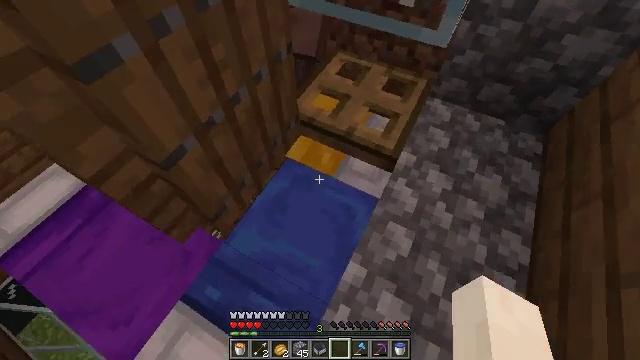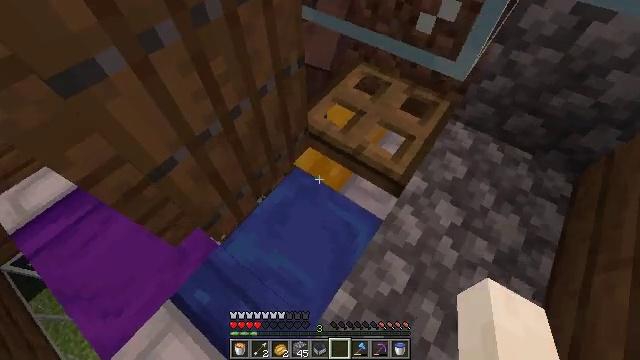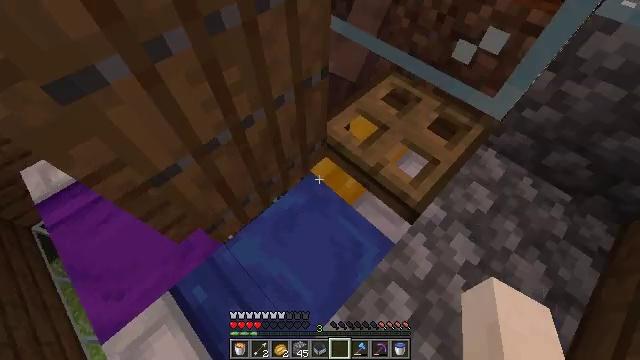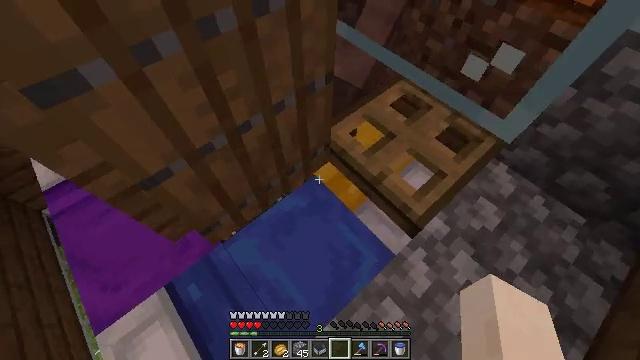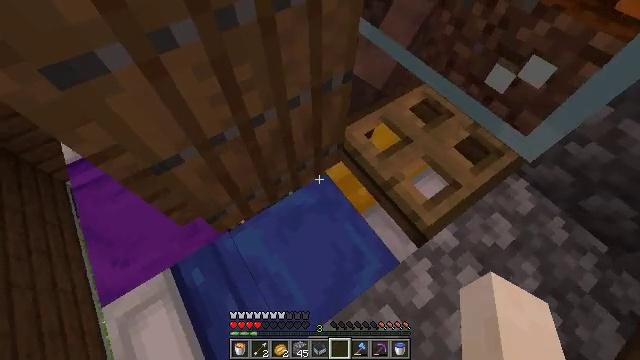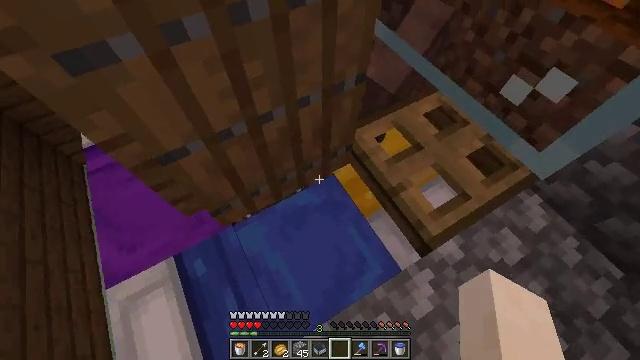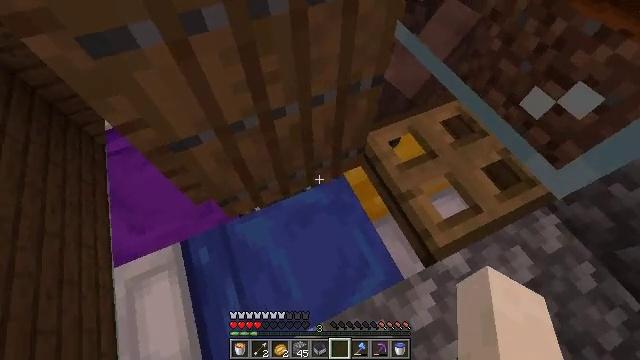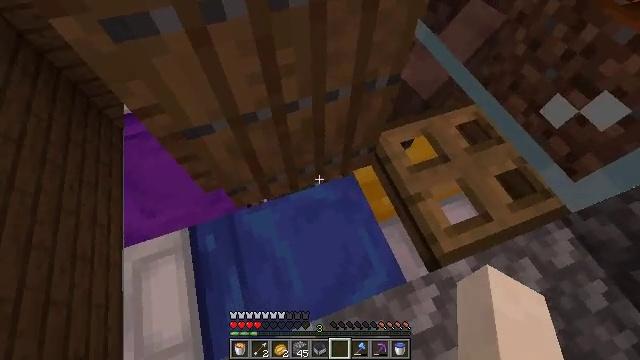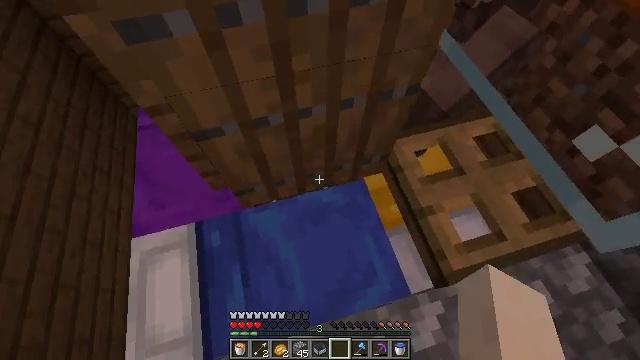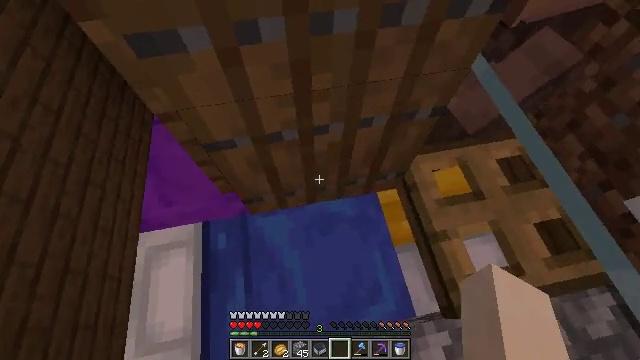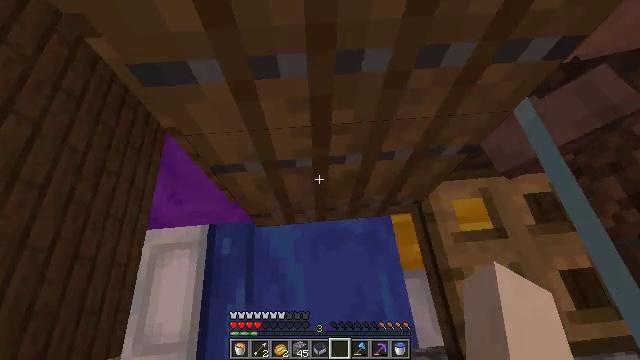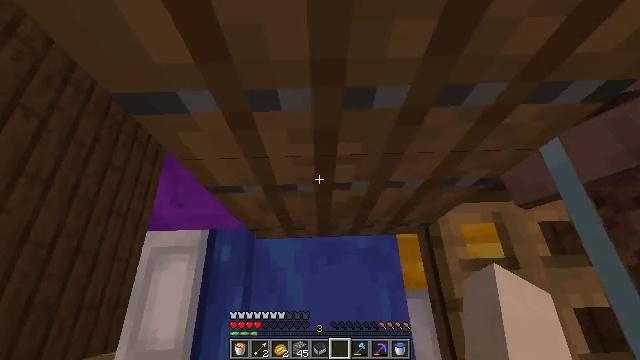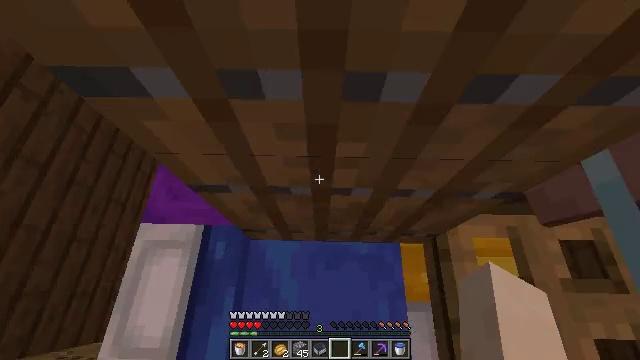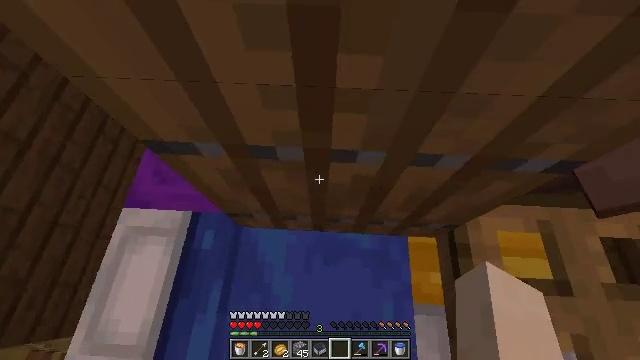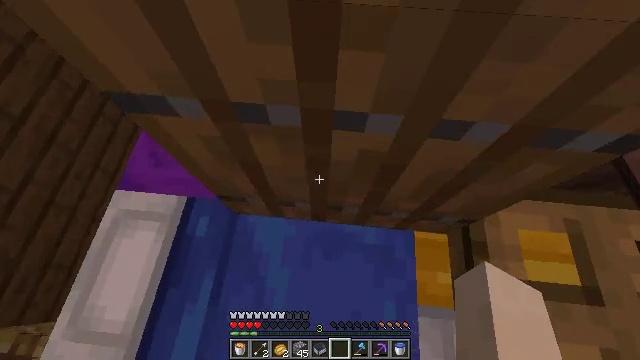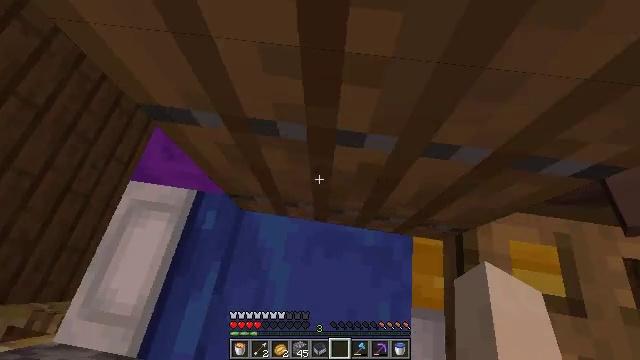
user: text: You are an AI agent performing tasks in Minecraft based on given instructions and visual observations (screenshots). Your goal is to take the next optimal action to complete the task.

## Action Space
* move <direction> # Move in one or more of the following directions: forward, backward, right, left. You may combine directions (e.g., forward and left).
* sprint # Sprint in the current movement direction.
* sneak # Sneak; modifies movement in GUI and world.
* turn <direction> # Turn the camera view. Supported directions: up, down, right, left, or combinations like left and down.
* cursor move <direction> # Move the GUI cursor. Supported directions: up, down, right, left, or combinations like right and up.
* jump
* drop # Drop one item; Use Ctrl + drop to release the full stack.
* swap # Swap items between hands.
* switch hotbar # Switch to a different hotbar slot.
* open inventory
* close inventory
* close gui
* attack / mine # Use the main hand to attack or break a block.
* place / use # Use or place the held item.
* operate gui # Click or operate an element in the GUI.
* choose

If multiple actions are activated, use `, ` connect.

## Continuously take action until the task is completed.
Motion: motion action
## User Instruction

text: Mine the blue bed to pick it up.
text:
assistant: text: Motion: move forward and move right, turn left
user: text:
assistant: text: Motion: move forward, turn left
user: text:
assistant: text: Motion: turn left
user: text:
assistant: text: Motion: turn left
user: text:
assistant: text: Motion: turn left
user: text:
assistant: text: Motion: turn left
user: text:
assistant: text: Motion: turn left
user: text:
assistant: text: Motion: move forward, turn left
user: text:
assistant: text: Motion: move forward, turn left
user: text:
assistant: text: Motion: move forward, turn left and down
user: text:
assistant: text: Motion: move forward, turn left
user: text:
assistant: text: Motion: turn left
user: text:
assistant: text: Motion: turn left
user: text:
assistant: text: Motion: turn left
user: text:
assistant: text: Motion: turn left
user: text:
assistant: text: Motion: turn left and down
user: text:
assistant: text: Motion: turn left and down
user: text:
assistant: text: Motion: turn left and down
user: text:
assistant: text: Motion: turn left and down
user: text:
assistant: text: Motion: turn left and down
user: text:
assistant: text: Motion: turn left and down
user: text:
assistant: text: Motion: turn left and down
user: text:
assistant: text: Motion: turn left and down
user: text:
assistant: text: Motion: turn left
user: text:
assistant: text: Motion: no_op
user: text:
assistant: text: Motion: no_op
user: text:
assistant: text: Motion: no_op
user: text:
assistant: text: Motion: no_op
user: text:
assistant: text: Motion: no_op
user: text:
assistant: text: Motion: no_op